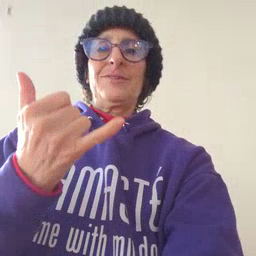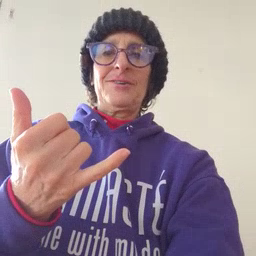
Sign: callonphone